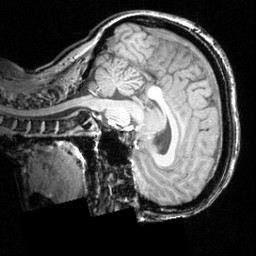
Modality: T1w
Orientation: sagittal
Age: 25
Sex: female
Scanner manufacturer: siemens
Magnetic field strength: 3.951 T
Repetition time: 2.5 s
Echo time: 0.00393 s